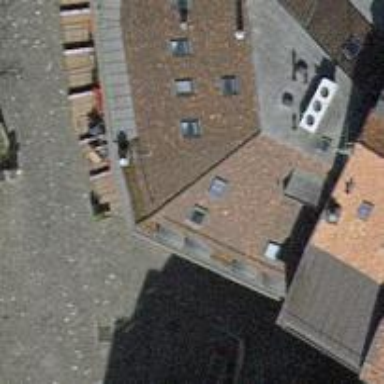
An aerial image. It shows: Restaurant.